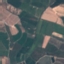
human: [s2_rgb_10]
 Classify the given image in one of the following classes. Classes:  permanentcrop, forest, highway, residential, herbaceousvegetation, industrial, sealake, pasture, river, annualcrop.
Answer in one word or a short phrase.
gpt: PermanentCrop